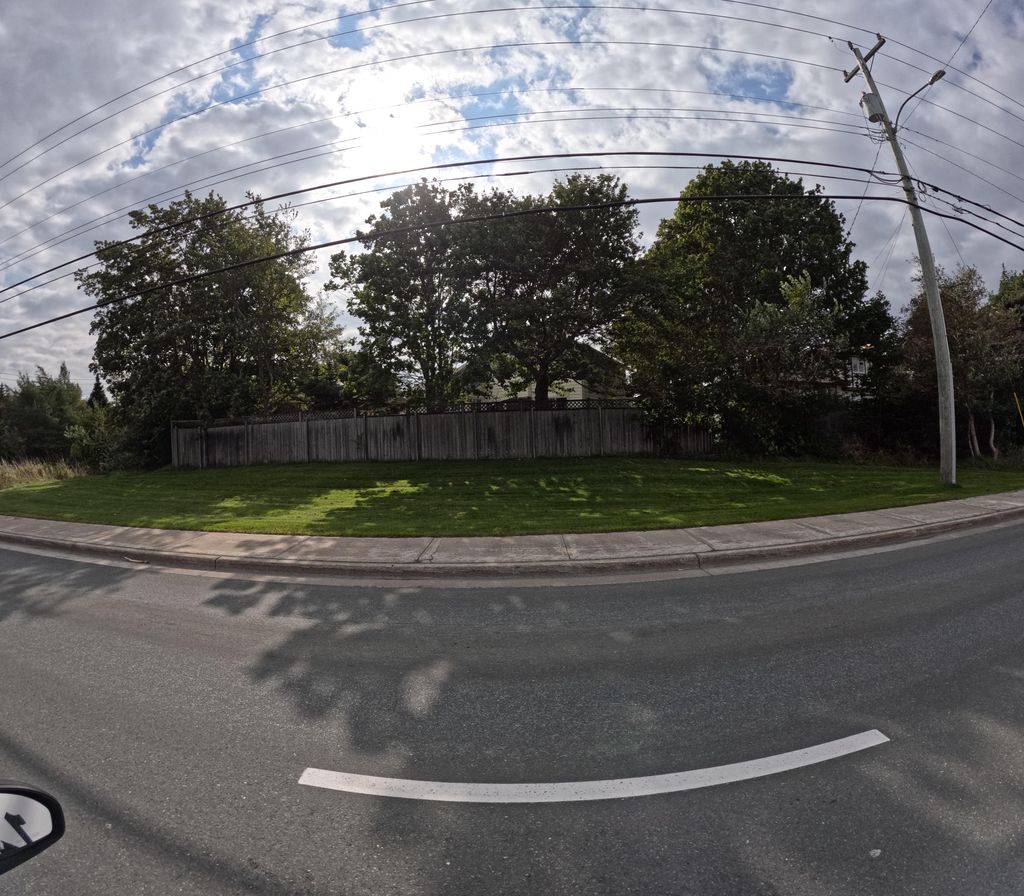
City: st_johns